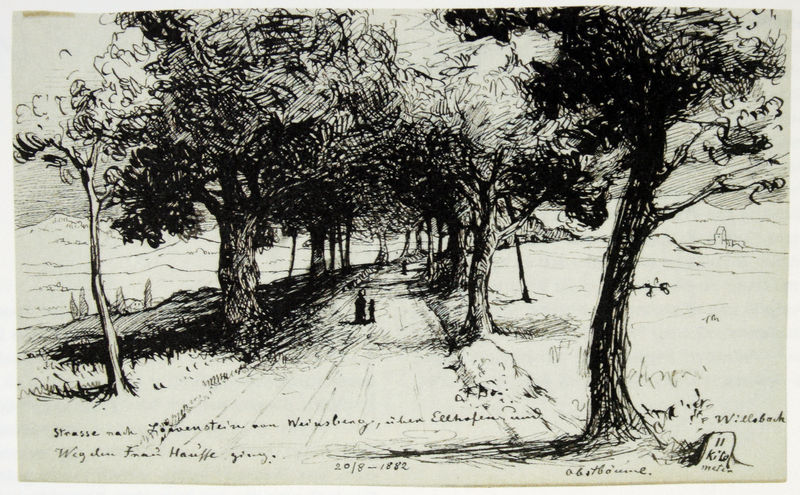
Titel: Landstrasse
Künstler: Gabriel von Max
Standort: München
Institution: Monacensia, Literaturarchiv und Bibliothek
Schlagwörter: baum, feder, himmel, bäume, landschaft, menschen, frau, strasse, zeichnung, weg, wiese, stein, signatur, felder, hügel, kind, personen, schrift, dorf, allee, fußgänger, inschrift, schwarz-weiß, wanderer, laubbäume, spaziergänger, wegbiegung, grabstein, 2 personen, 1882, willeback